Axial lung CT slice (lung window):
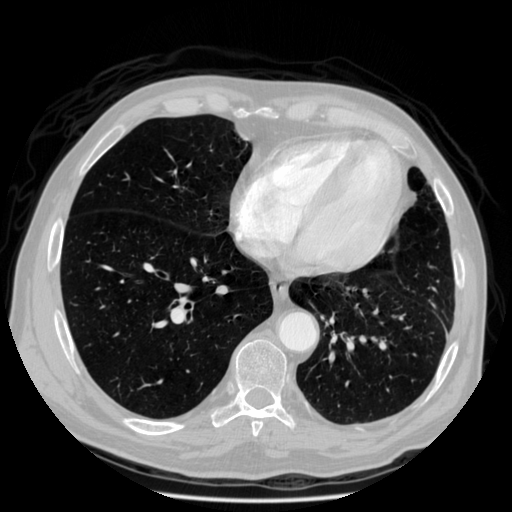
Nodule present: no